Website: crate-barrel
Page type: payment
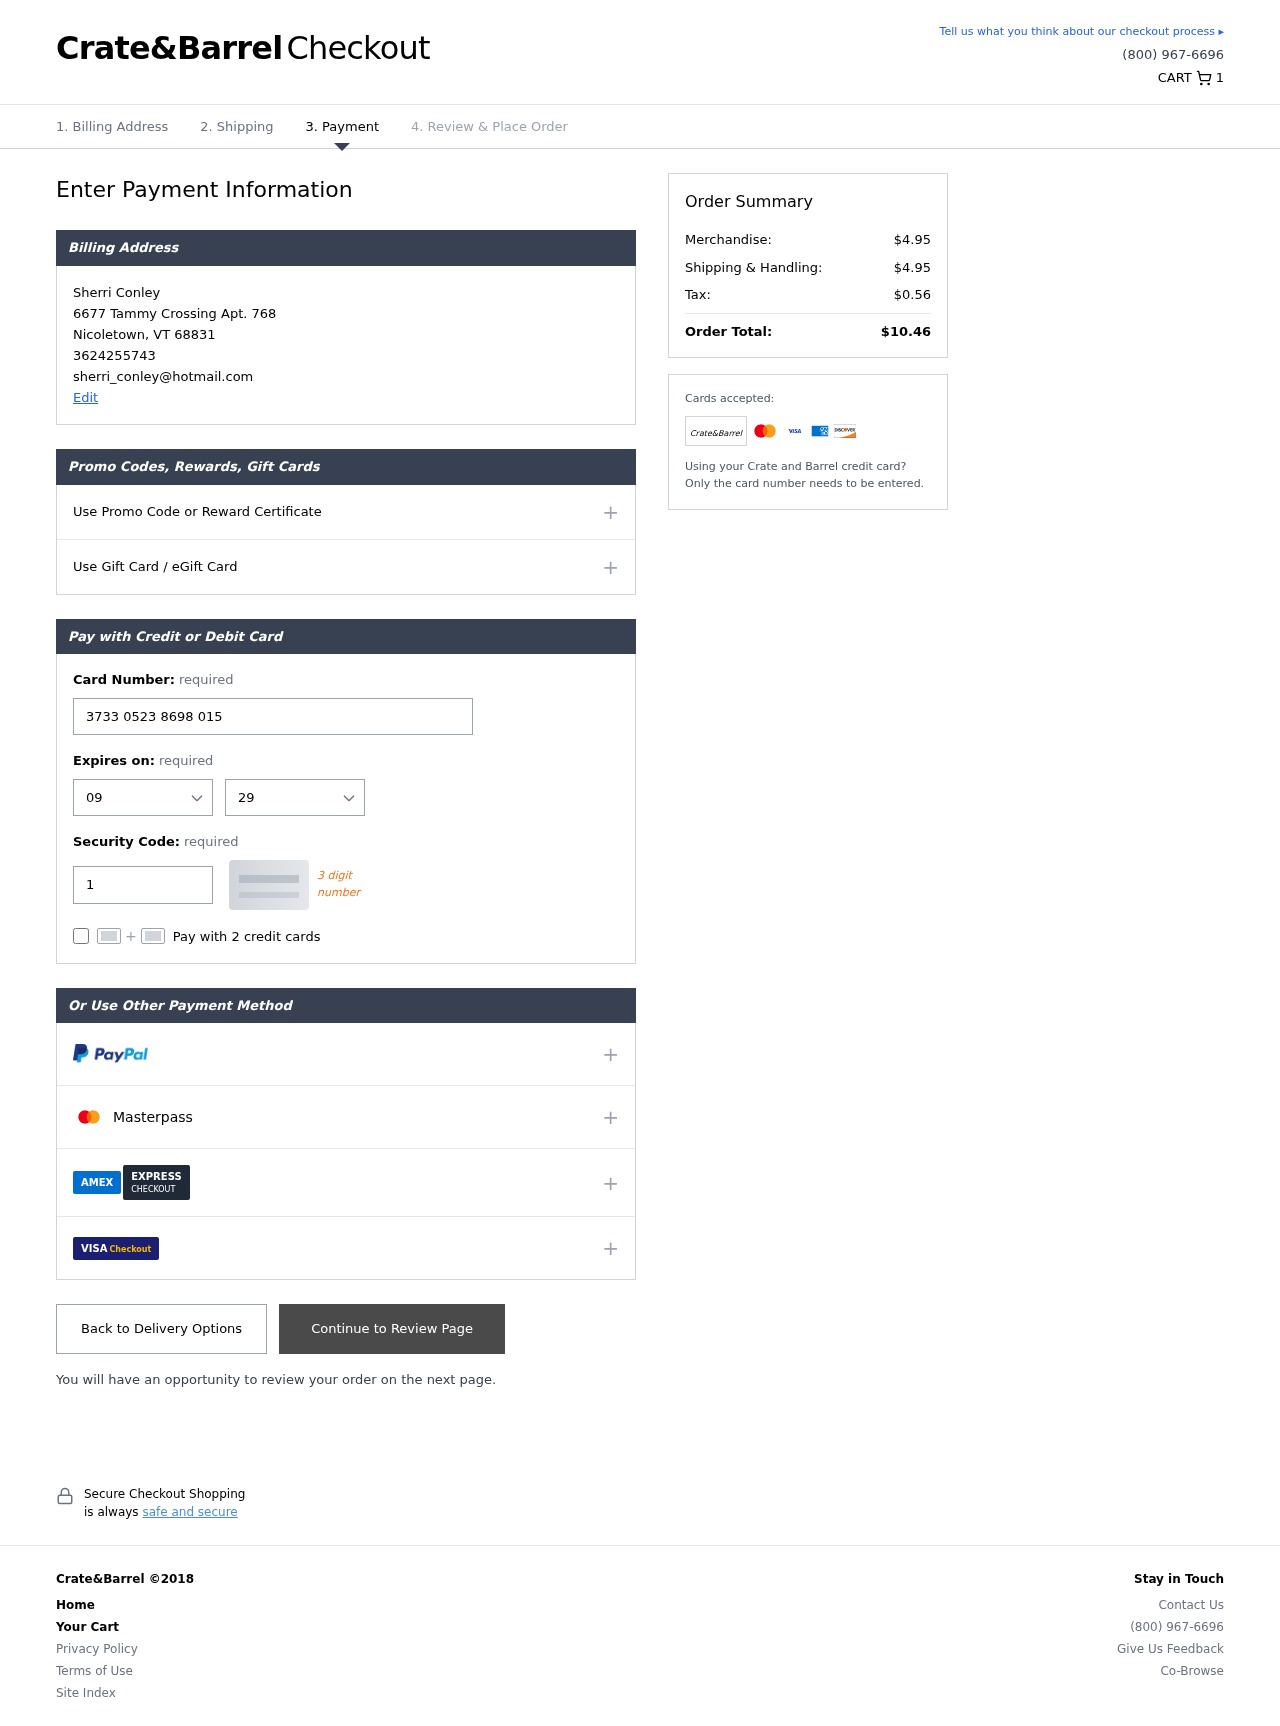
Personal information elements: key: PII_CARD_CVV
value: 1672
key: PII_CARD_EXPIRY_MONTH
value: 09
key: PII_CARD_EXPIRY_YEAR
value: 29
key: PII_CARD_NUMBER
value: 3733 0523 8698 015
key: PII_CITY
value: Nicoletown
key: PII_EMAIL
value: sherri_conley@hotmail.com
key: PII_FULLNAME
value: Sherri Conley
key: PII_PHONE
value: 3624255743
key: PII_POSTCODE
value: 68831
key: PII_STATE_ABBR
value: VT
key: PII_STREET
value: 6677 Tammy Crossing Apt. 768
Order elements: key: ORDER_NUM_ITEMS
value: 1
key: ORDER_SUBTOTAL
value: $4.95
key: ORDER_SHIPPING_COST
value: $4.95
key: ORDER_TAX
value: $0.56
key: ORDER_TOTAL
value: $10.46